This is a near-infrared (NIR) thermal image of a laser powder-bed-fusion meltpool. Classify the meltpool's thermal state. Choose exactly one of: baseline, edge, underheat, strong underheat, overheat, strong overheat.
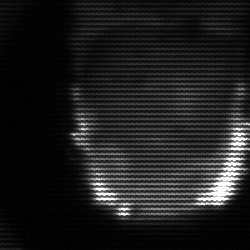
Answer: baseline